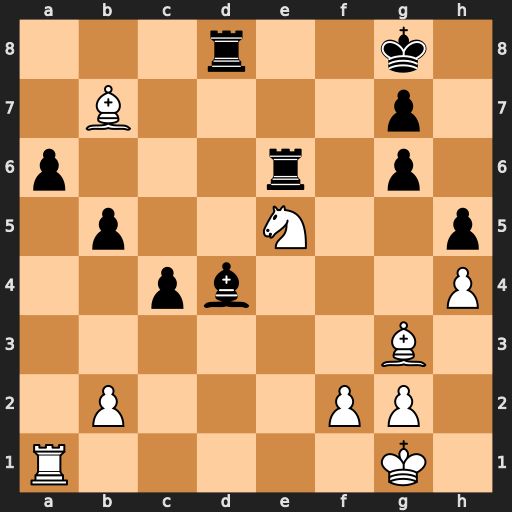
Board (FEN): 3r2k1/1B4p1/p3r1p1/1p2N2p/2pb3P/6B1/1P3PP1/R5K1
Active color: w
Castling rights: -
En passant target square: -
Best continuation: Nc6